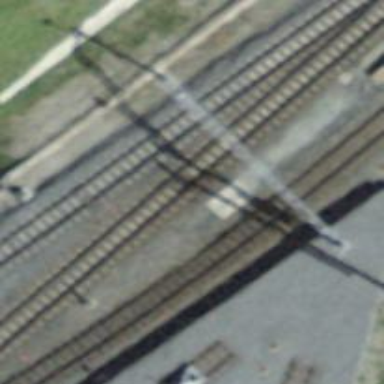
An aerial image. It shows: Narrow-gauge railway siding with 1 track. The track is electrified with contact line.